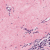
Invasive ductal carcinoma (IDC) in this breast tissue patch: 0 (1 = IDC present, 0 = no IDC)